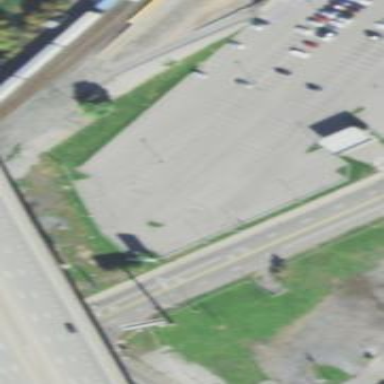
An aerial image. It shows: Surface parking lot with asphalt. It is park and ride facility.